Question: I have a form group which consists of a label, a captcha image and an input for that captcha.
The thing I want is to make label at the top of the form group, then the captcha and input stick together in one line. I have done the first item but the other not.
My :
'''
<div class="form-group has-error">
<label for="captcha">khd tSdfy</label>
<div class="input-group">
<?php echo $captcha; ?>
<input type="text" class="form-control" id="captcha" maxlength="4" name="captcha" placeholder="khd tSdfy">
</div>
<span class="help-block"><?php echo form_error('captcha'); ?></span>
</div>
'''
:

So what should I do?
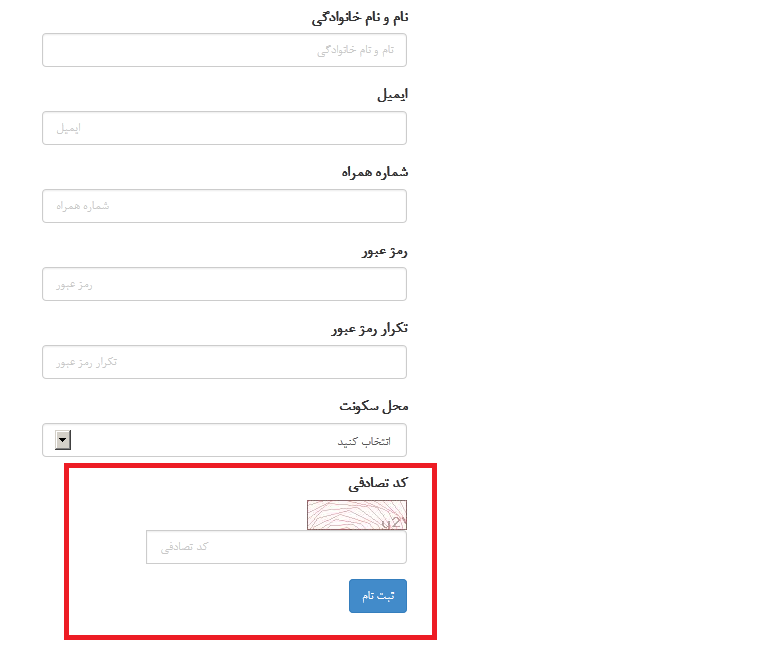
Answer: From <URL>
> Individual form controls automatically receive some global styling. All textual <input>, <textarea>, and <select> elements with .form-control are set to width: 100%; by default.
When you remove the class 'form-control' from the 'input', both elements stay on the same line
'''
<div class="form-group has-error">
<label for="captcha">khd tSdfy</label>
<div class="input-group">
<img class="captcha-img" src="http://lorempixel.com/100/20"/>
<input type="text" id="captcha" maxlength="4" name="captcha" placeholder="khd tSdfy" />
</div>
<span class="help-block"><?php echo form_error('captcha'); ?></span>
</div>
'''
See <URL>
It took some time fiddling, but here it is. When you add 'class="row"' to the outer div and wrap the captcha image and the input in a div and add 'class="col-xs-2"' or 'class="col-xs-4"' respectively, you get
'''
<div class="form-group has-error">
<label for="captcha">khd tSdfy</label>
<div class="row">
<div class="col-xs-2">
<img src="http://lorempixel.com/100/20" />
</div>
<div class="col-xs-4">
<input type="text" class="form-control" id="captcha" maxlength="4" name="captcha" placeholder="khd tSdfy" />
</div>
</div> <span class="help-block"><?php echo form_error('captcha'); ?></span>
</div>
'''
Modified <URL>